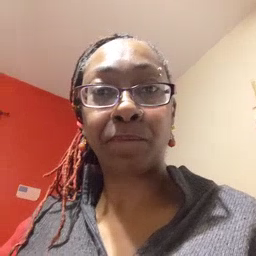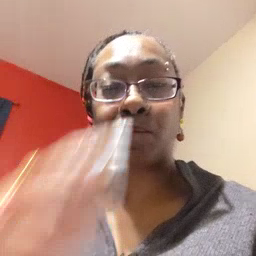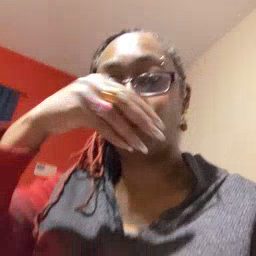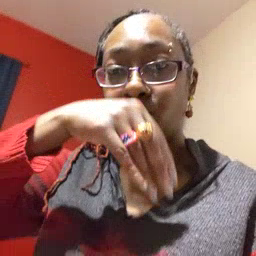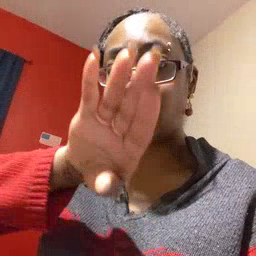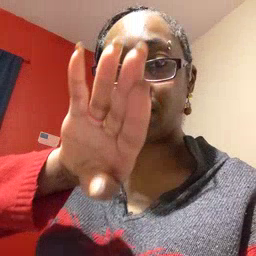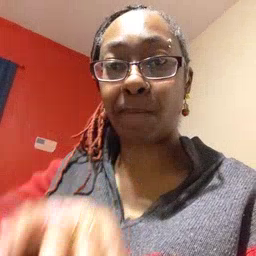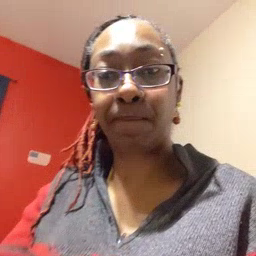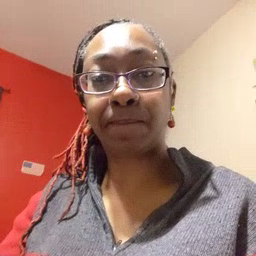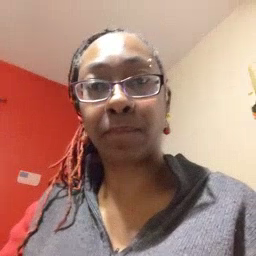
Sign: elephant